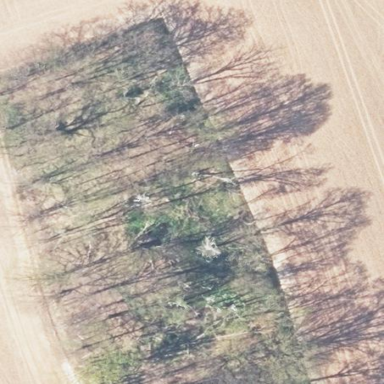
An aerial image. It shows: Mixed leaf woodland.